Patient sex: F
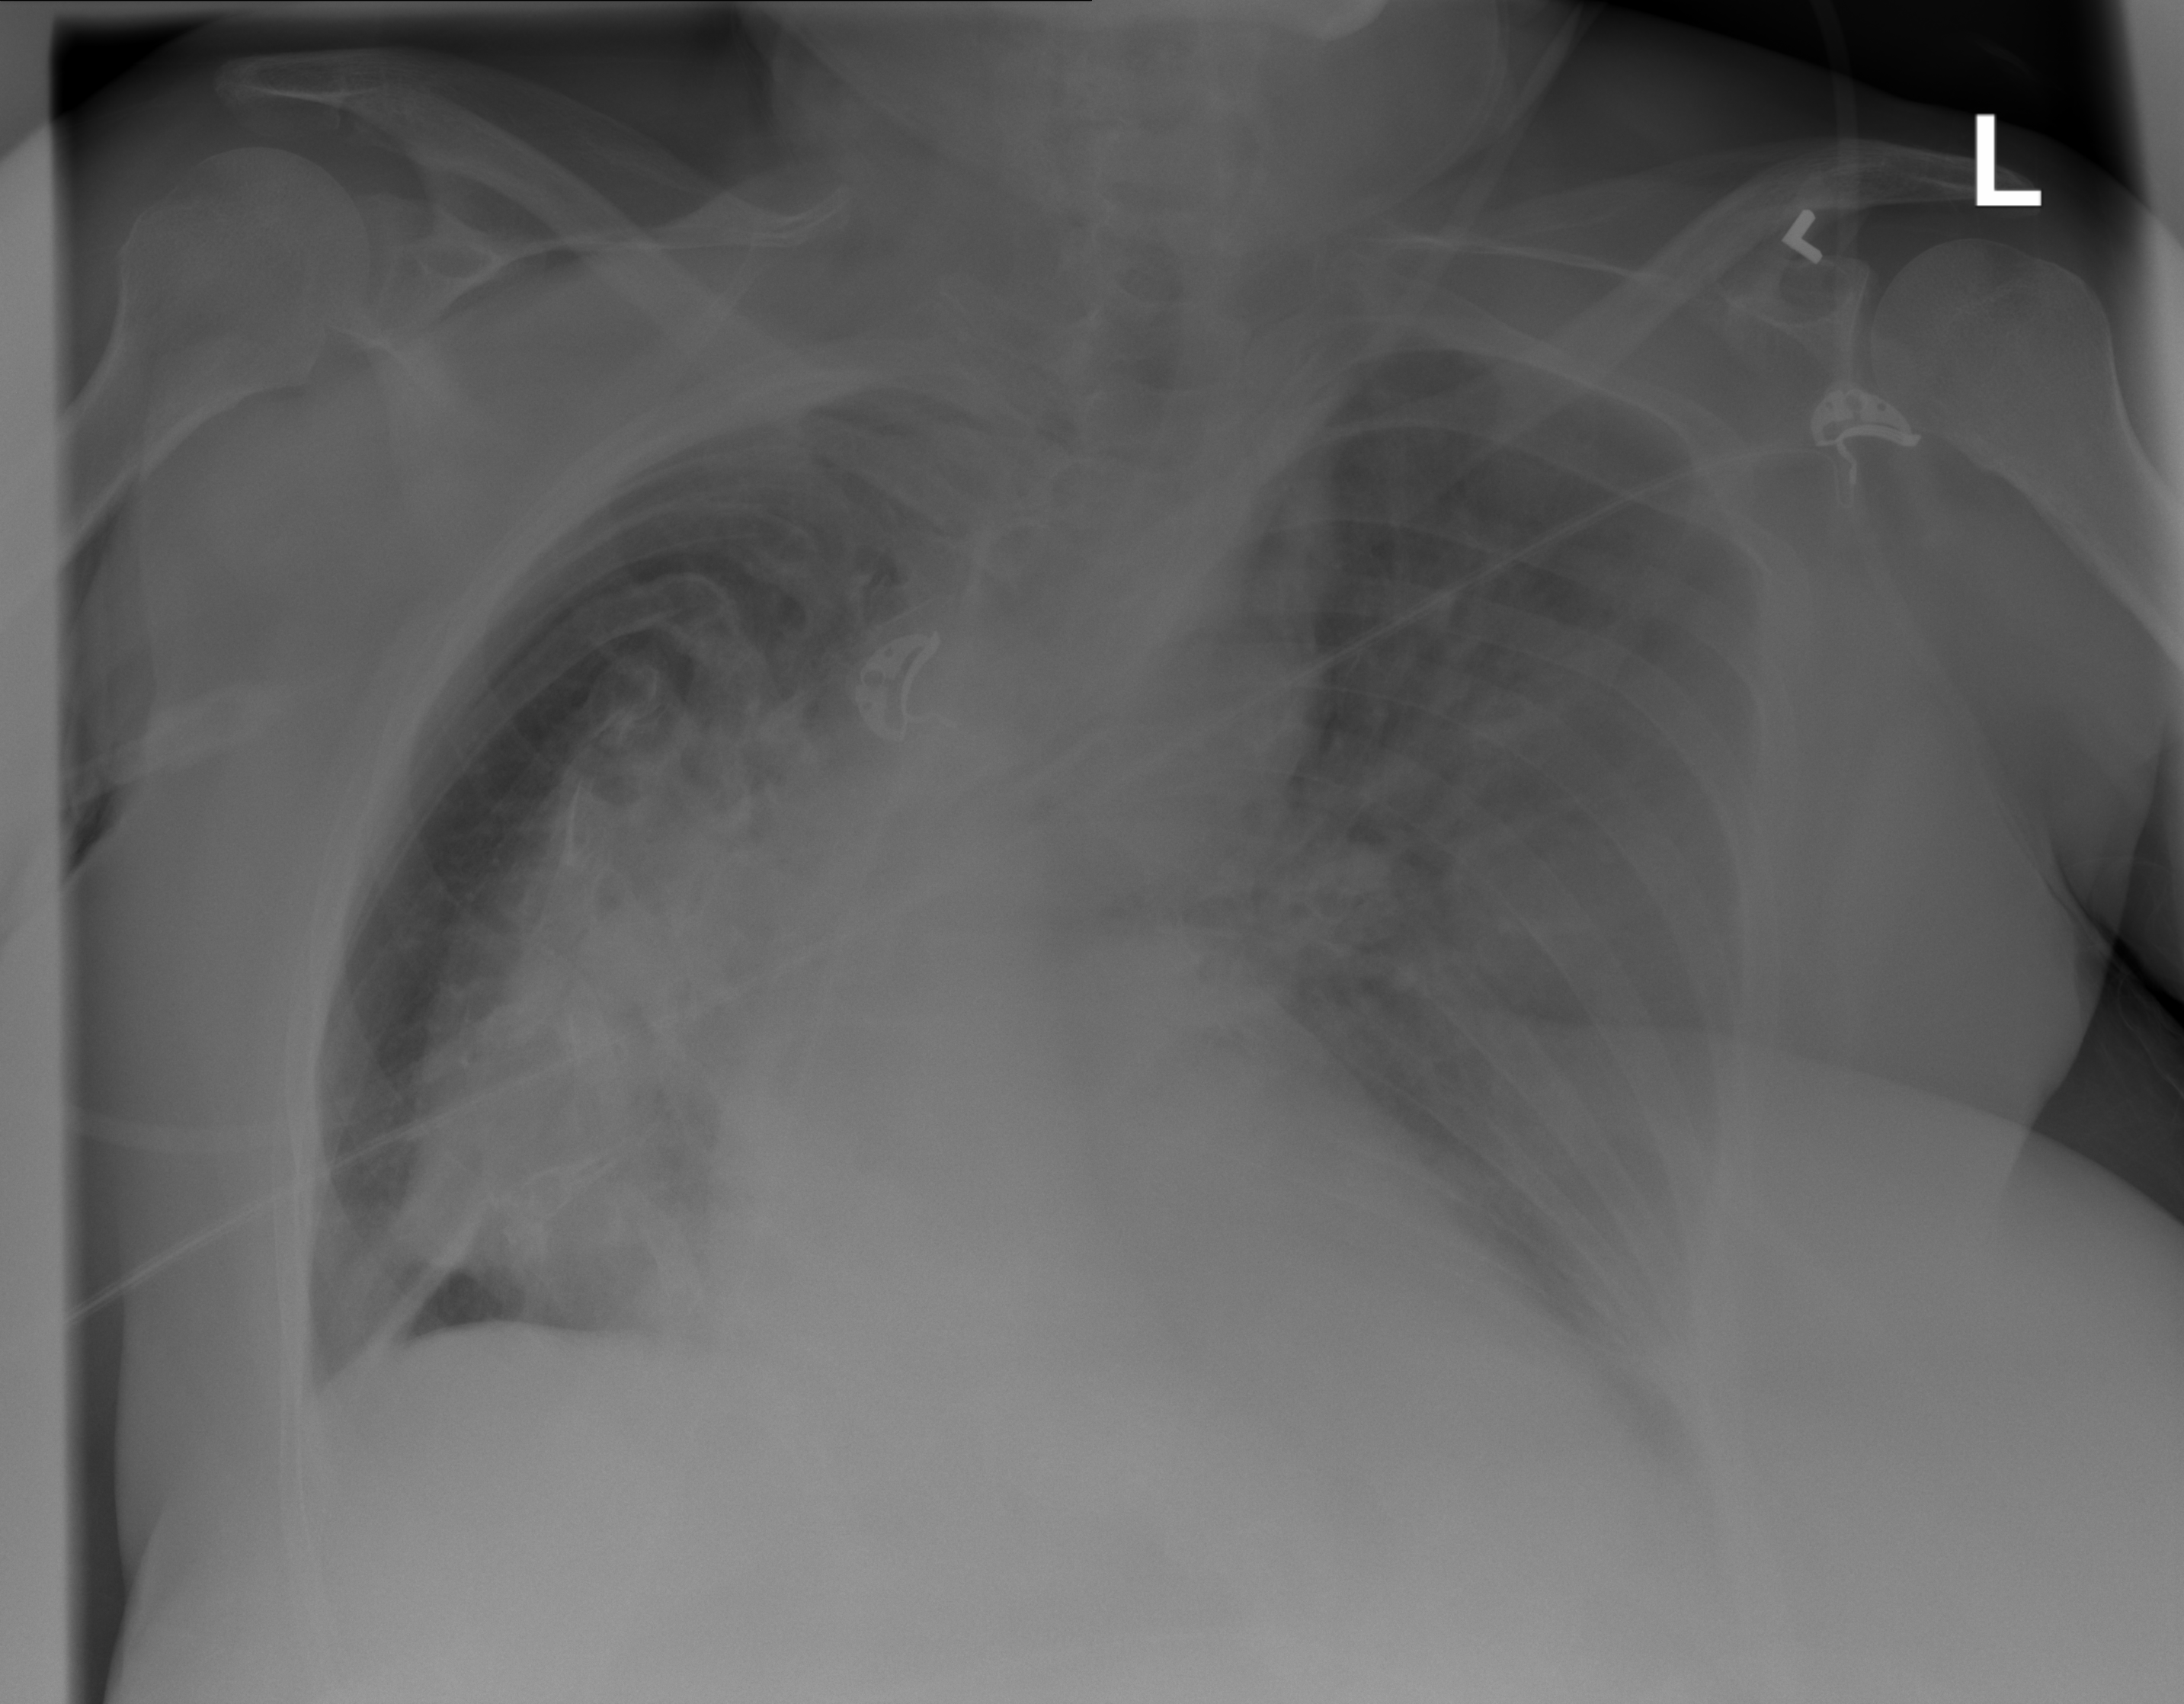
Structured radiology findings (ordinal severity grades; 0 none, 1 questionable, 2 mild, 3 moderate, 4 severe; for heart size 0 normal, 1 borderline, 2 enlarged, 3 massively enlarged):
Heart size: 2
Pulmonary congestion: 0
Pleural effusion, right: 0
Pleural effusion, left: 2
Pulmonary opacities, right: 0
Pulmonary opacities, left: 2
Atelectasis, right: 0
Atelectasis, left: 2